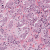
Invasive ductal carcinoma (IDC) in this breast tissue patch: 1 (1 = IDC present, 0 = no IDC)